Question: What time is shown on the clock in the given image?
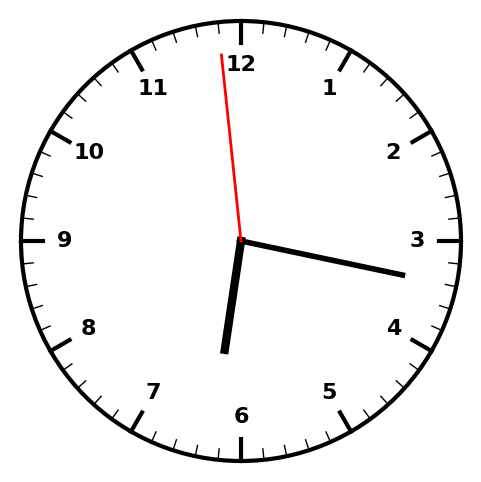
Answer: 06:16:59